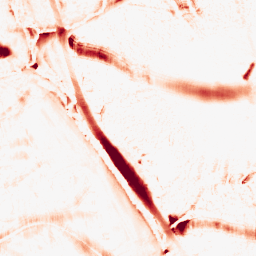
Category: morphological
Decomposition family: morphological_ellipse
Decomposition parameters: operation: opening
width: 30
height: 20
Upsampling method: cubic_mitchell
Upsampling parameters: scale: 2
Upsampling scale: 2